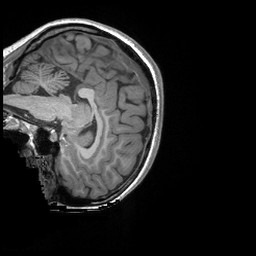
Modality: T1w
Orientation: sagittal
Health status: ill
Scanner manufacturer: siemens
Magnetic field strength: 3 T
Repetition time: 2.3 s
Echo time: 0.00243 s